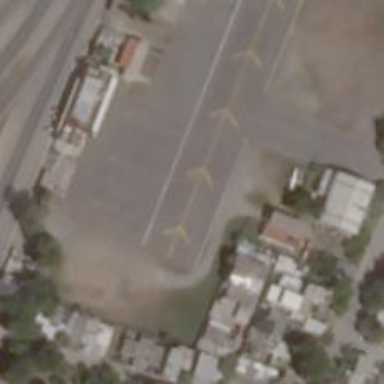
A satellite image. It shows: Image of taxiway at airport.